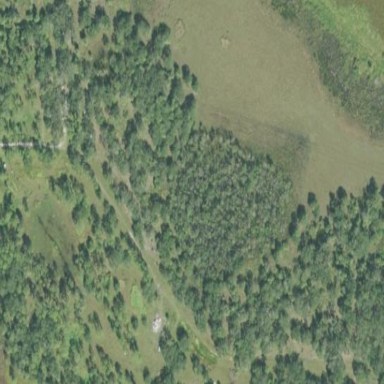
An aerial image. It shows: Mixed woodland with various types of leaves.